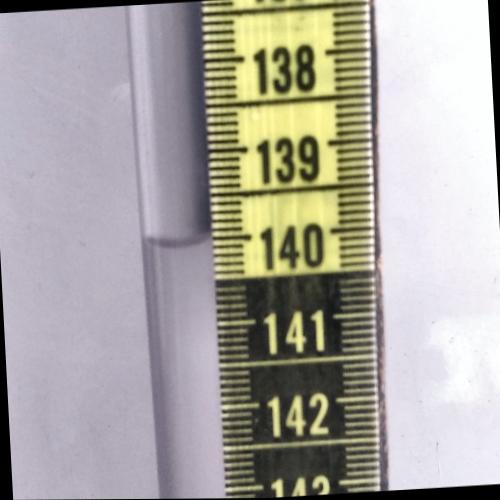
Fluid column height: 140.0 cm